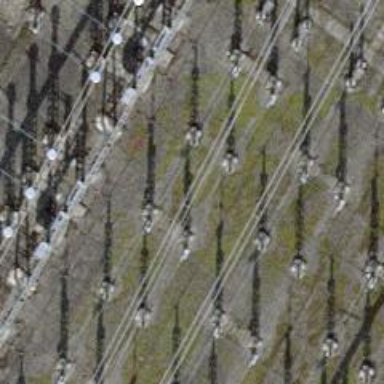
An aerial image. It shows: Switch used for power control.